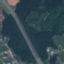
Label: Highway